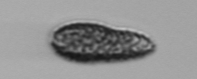
Label: Pseudochattonella_farcimen